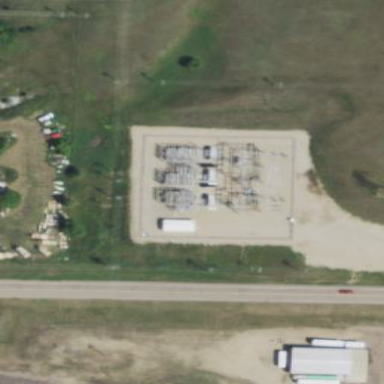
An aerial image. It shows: Power substation.